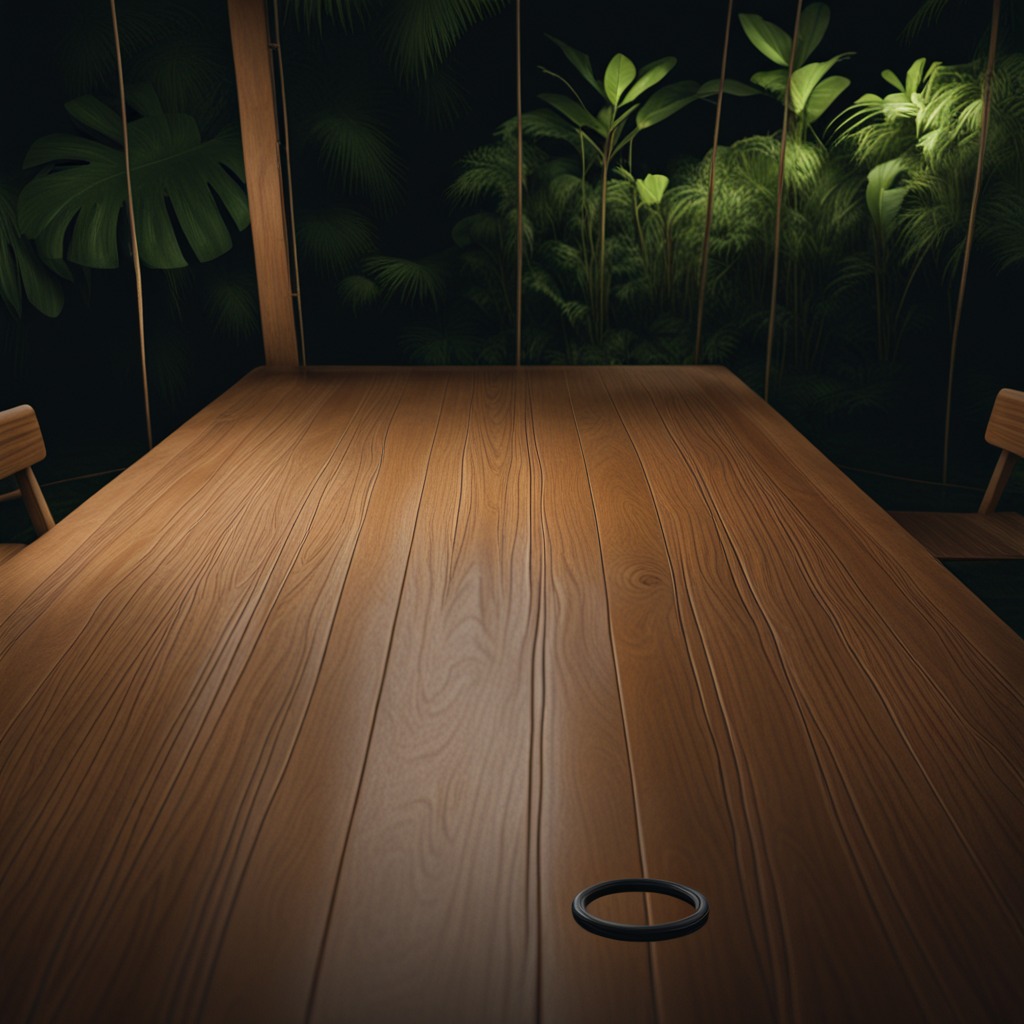
A rubber O-ring is lying on the wooden table inside a jungle field workshop tent at night dim ambient light soft shadows worn but